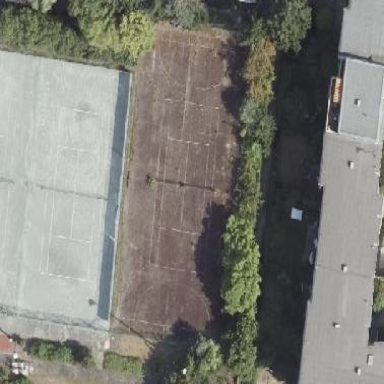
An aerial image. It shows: Tennis court on pitch.